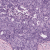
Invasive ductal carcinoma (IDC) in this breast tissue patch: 0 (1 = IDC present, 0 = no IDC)